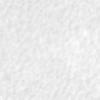
Label: no_change